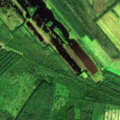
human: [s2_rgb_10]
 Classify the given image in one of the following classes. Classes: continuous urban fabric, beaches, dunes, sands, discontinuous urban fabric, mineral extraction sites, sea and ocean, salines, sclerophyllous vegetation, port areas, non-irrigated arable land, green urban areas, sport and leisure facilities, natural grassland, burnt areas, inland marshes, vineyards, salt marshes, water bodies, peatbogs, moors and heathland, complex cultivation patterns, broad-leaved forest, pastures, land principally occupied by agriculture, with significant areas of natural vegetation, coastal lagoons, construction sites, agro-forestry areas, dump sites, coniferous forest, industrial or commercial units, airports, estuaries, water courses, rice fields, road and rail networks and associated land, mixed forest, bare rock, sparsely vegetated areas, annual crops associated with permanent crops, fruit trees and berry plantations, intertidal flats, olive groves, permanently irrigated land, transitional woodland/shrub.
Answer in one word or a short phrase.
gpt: non-irrigated arable land, broad-leaved forest, mixed forest, transitional woodland/shrub, water bodies